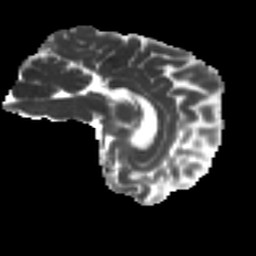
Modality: MD
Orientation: sagittal
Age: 30
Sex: female
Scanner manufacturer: ge
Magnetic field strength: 3 T
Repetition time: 7.8 s
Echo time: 0.0606 s